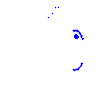
Particle: pion